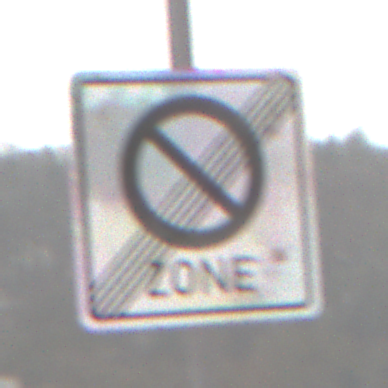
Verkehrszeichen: EndeEingeschraenktesHalteverbotZone
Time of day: Midday
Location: Outdoor (Nature)
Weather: Overcast
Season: Winter
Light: Natural